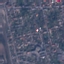
Land use / land cover class: Residential